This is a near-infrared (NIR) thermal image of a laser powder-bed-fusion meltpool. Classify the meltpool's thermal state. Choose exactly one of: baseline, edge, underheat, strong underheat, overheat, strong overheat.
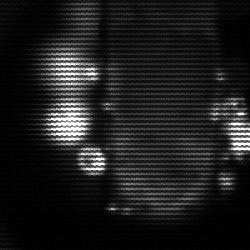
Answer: strong underheat